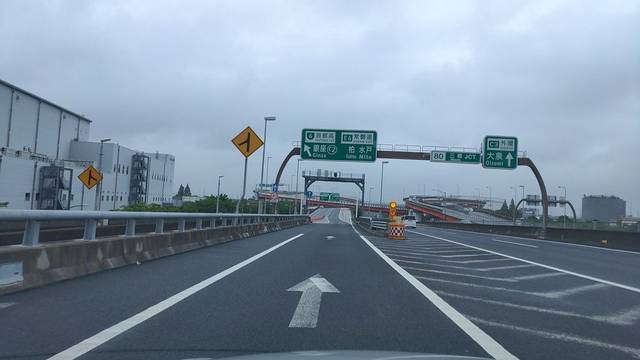
Region: Japan
Coordinates: 35.833, 139.863